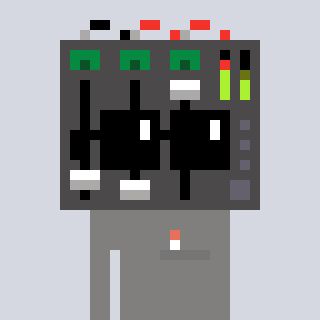
a pixel art character with square black sunglasses, a mixer-shaped head and a bluegrey-colored body on a cool background